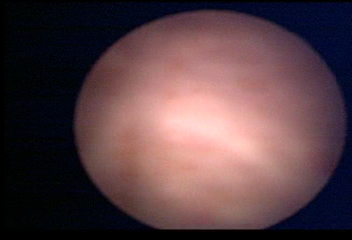
Modality: WLC
Class: Normal mucosa
Bladder cancer association: No